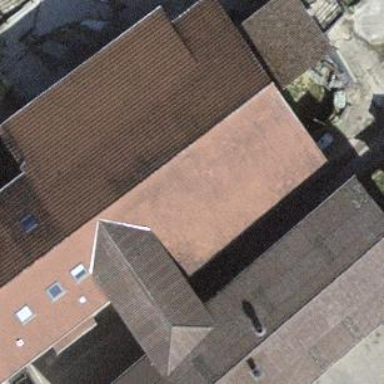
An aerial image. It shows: Gabled roof on farm auxiliary building.